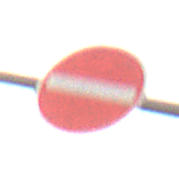
Verkehrszeichen: VerbotDerEinfahrt
Umgebung: Outdoor, Nature
Tageszeit: SunriseSunset
Wetter: PartlyCloudy
Licht: Natural
Jahreszeit: NotSpecified
Kontrast: LowContrast